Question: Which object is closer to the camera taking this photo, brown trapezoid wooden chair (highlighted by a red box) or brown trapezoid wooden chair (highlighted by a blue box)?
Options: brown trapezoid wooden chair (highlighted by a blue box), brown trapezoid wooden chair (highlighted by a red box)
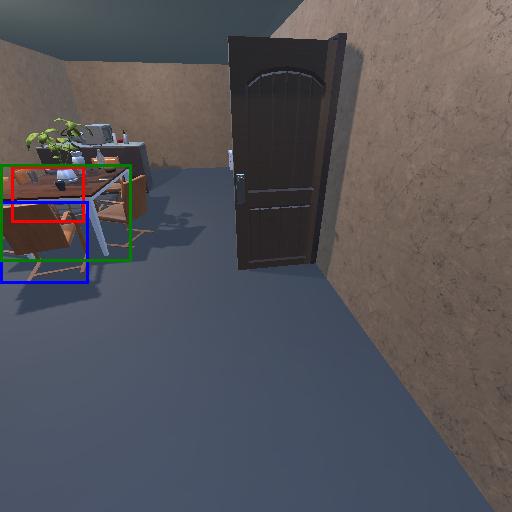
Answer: brown trapezoid wooden chair (highlighted by a blue box)